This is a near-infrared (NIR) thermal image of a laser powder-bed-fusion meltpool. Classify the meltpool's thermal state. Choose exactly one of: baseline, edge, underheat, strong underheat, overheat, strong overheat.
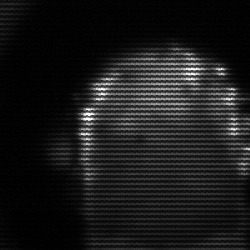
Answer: baseline